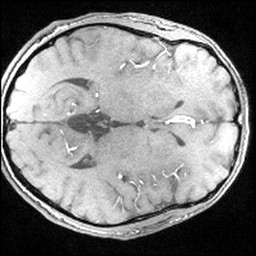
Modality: angio
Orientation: axial
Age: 31
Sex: male
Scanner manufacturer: siemens
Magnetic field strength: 3 T
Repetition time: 0.025 s
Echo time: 0.00334 s